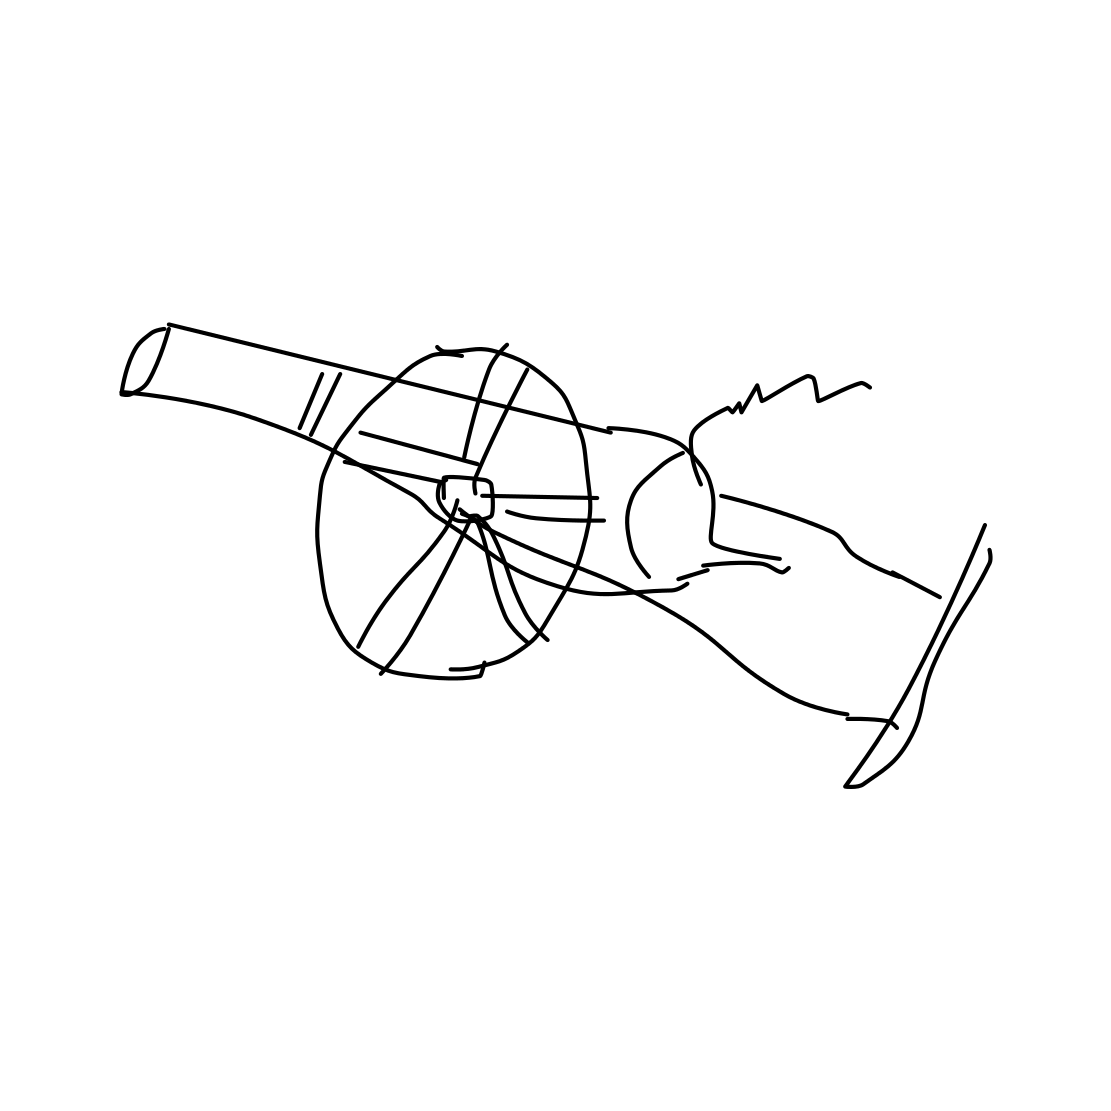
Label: cannon